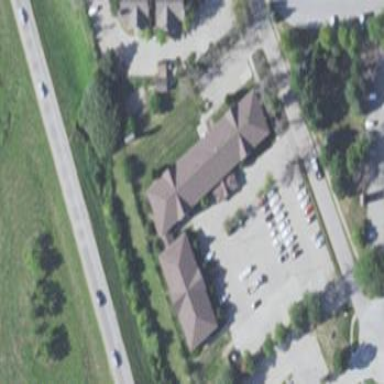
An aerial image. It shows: Building that is motel.